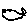
Label: fish